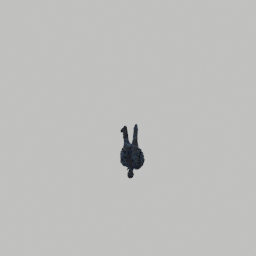
Label: people